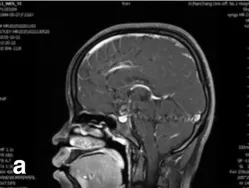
The pre- and post - operative MR images. : sagittal T1-weighted image with contrast enhancement and T1-weighted image. And coronal T2-weighted image.
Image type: radiology (mri)